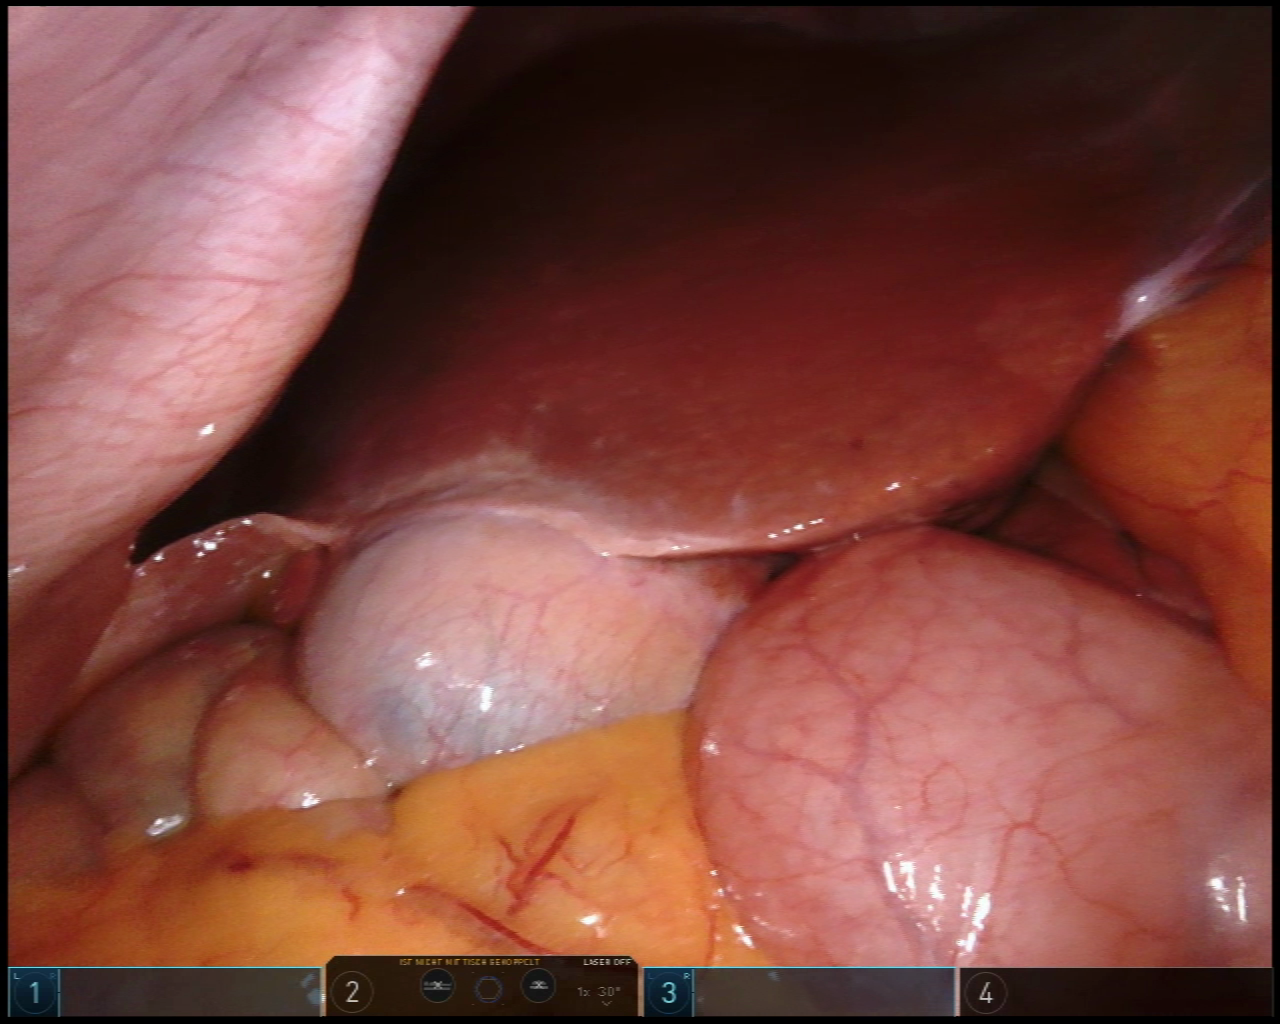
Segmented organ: liver
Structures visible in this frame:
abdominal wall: yes
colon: no
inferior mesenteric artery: no
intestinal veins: no
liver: yes
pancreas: no
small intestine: no
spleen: no
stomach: yes
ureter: no
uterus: no
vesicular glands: no